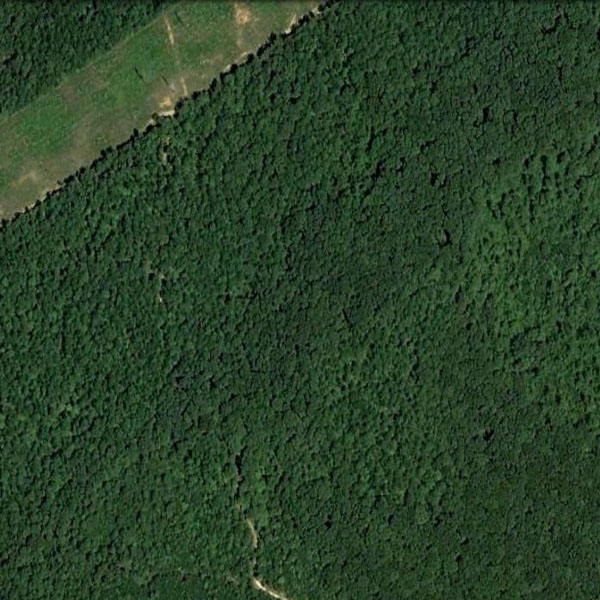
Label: Forest